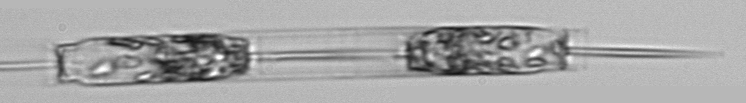
Label: Ditylum_brightwellii